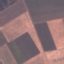
Land use / land cover: AnnualCrop